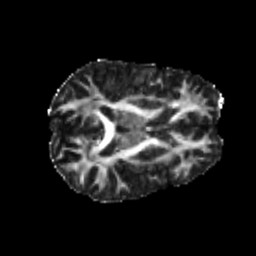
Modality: FA
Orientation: axial
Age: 20
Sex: male
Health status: healthy
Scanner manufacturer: philips
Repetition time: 7.391 s
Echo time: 0.08599 s